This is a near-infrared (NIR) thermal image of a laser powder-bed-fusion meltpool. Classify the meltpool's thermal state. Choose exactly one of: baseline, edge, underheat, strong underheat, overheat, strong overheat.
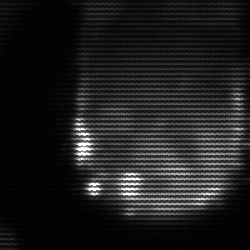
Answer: edge